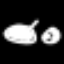
Label: bed